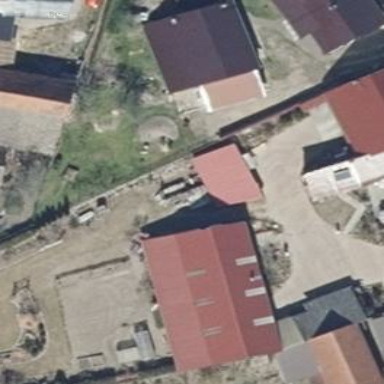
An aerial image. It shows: Building with flat grey roof.